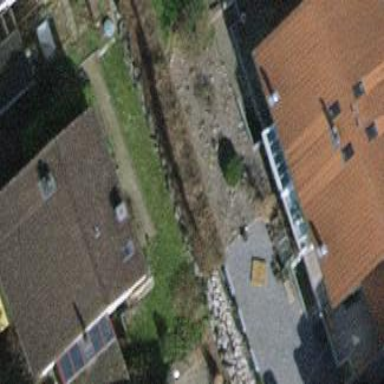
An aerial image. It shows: Detached building.